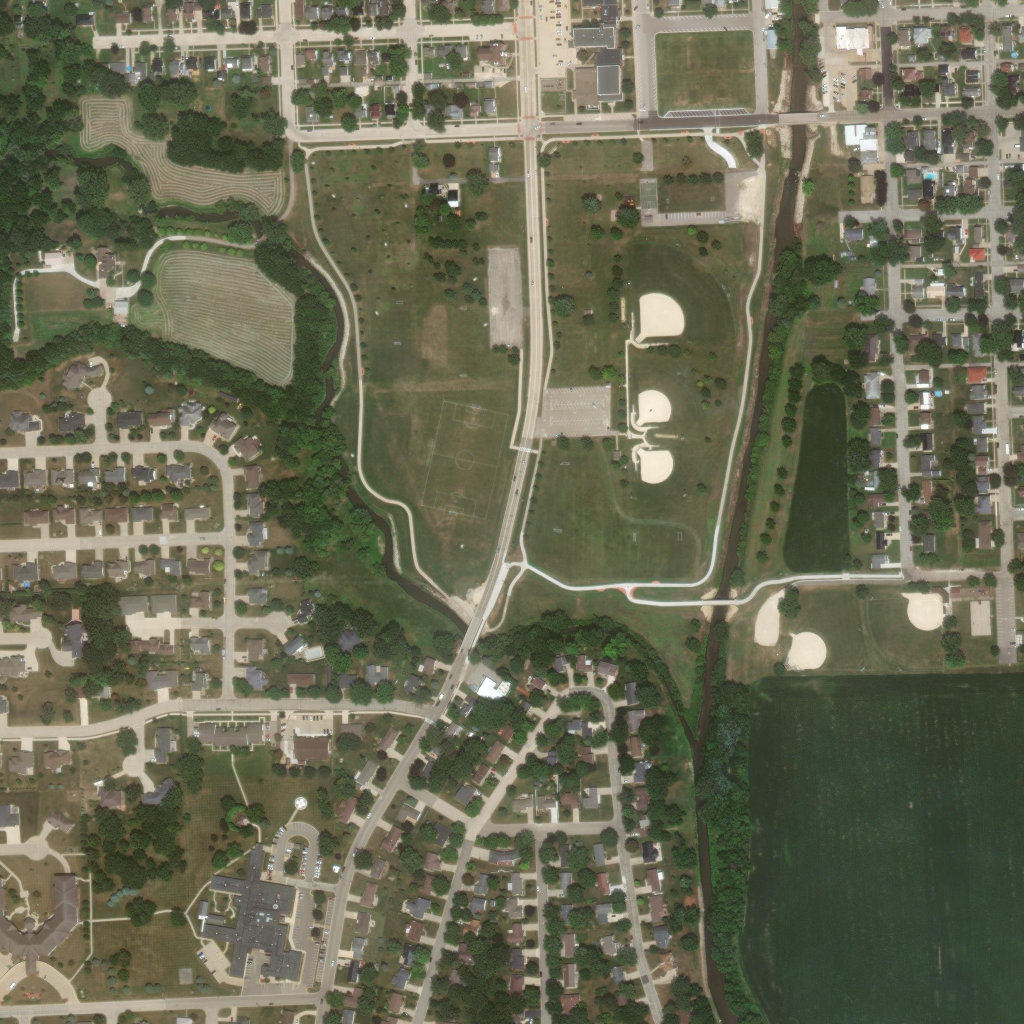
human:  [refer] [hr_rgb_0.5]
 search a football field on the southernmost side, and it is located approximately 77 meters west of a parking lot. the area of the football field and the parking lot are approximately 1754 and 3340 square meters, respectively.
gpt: <box>[[40, 38, 49, 51, 0]]</box>

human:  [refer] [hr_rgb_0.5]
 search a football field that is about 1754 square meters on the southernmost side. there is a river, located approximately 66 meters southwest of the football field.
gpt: <box>[[40, 38, 49, 51, 0]]</box>

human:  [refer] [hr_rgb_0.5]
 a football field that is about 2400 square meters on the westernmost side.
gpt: <box>[[40, 39, 49, 50, 0]]</box>